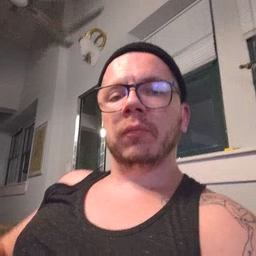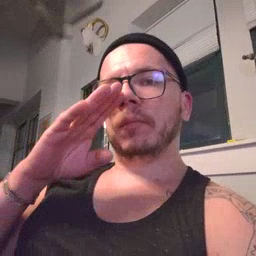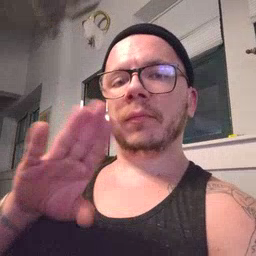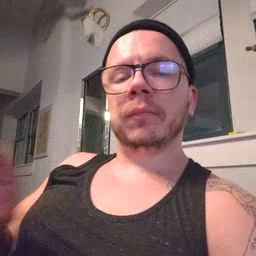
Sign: elephant